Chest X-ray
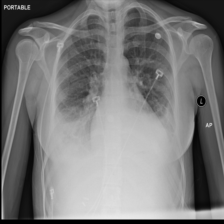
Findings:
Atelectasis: negative
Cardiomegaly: negative
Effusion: positive
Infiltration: positive
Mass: negative
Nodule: negative
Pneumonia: negative
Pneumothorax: negative
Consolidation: negative
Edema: negative
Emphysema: negative
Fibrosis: negative
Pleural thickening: negative
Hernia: negative